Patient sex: M
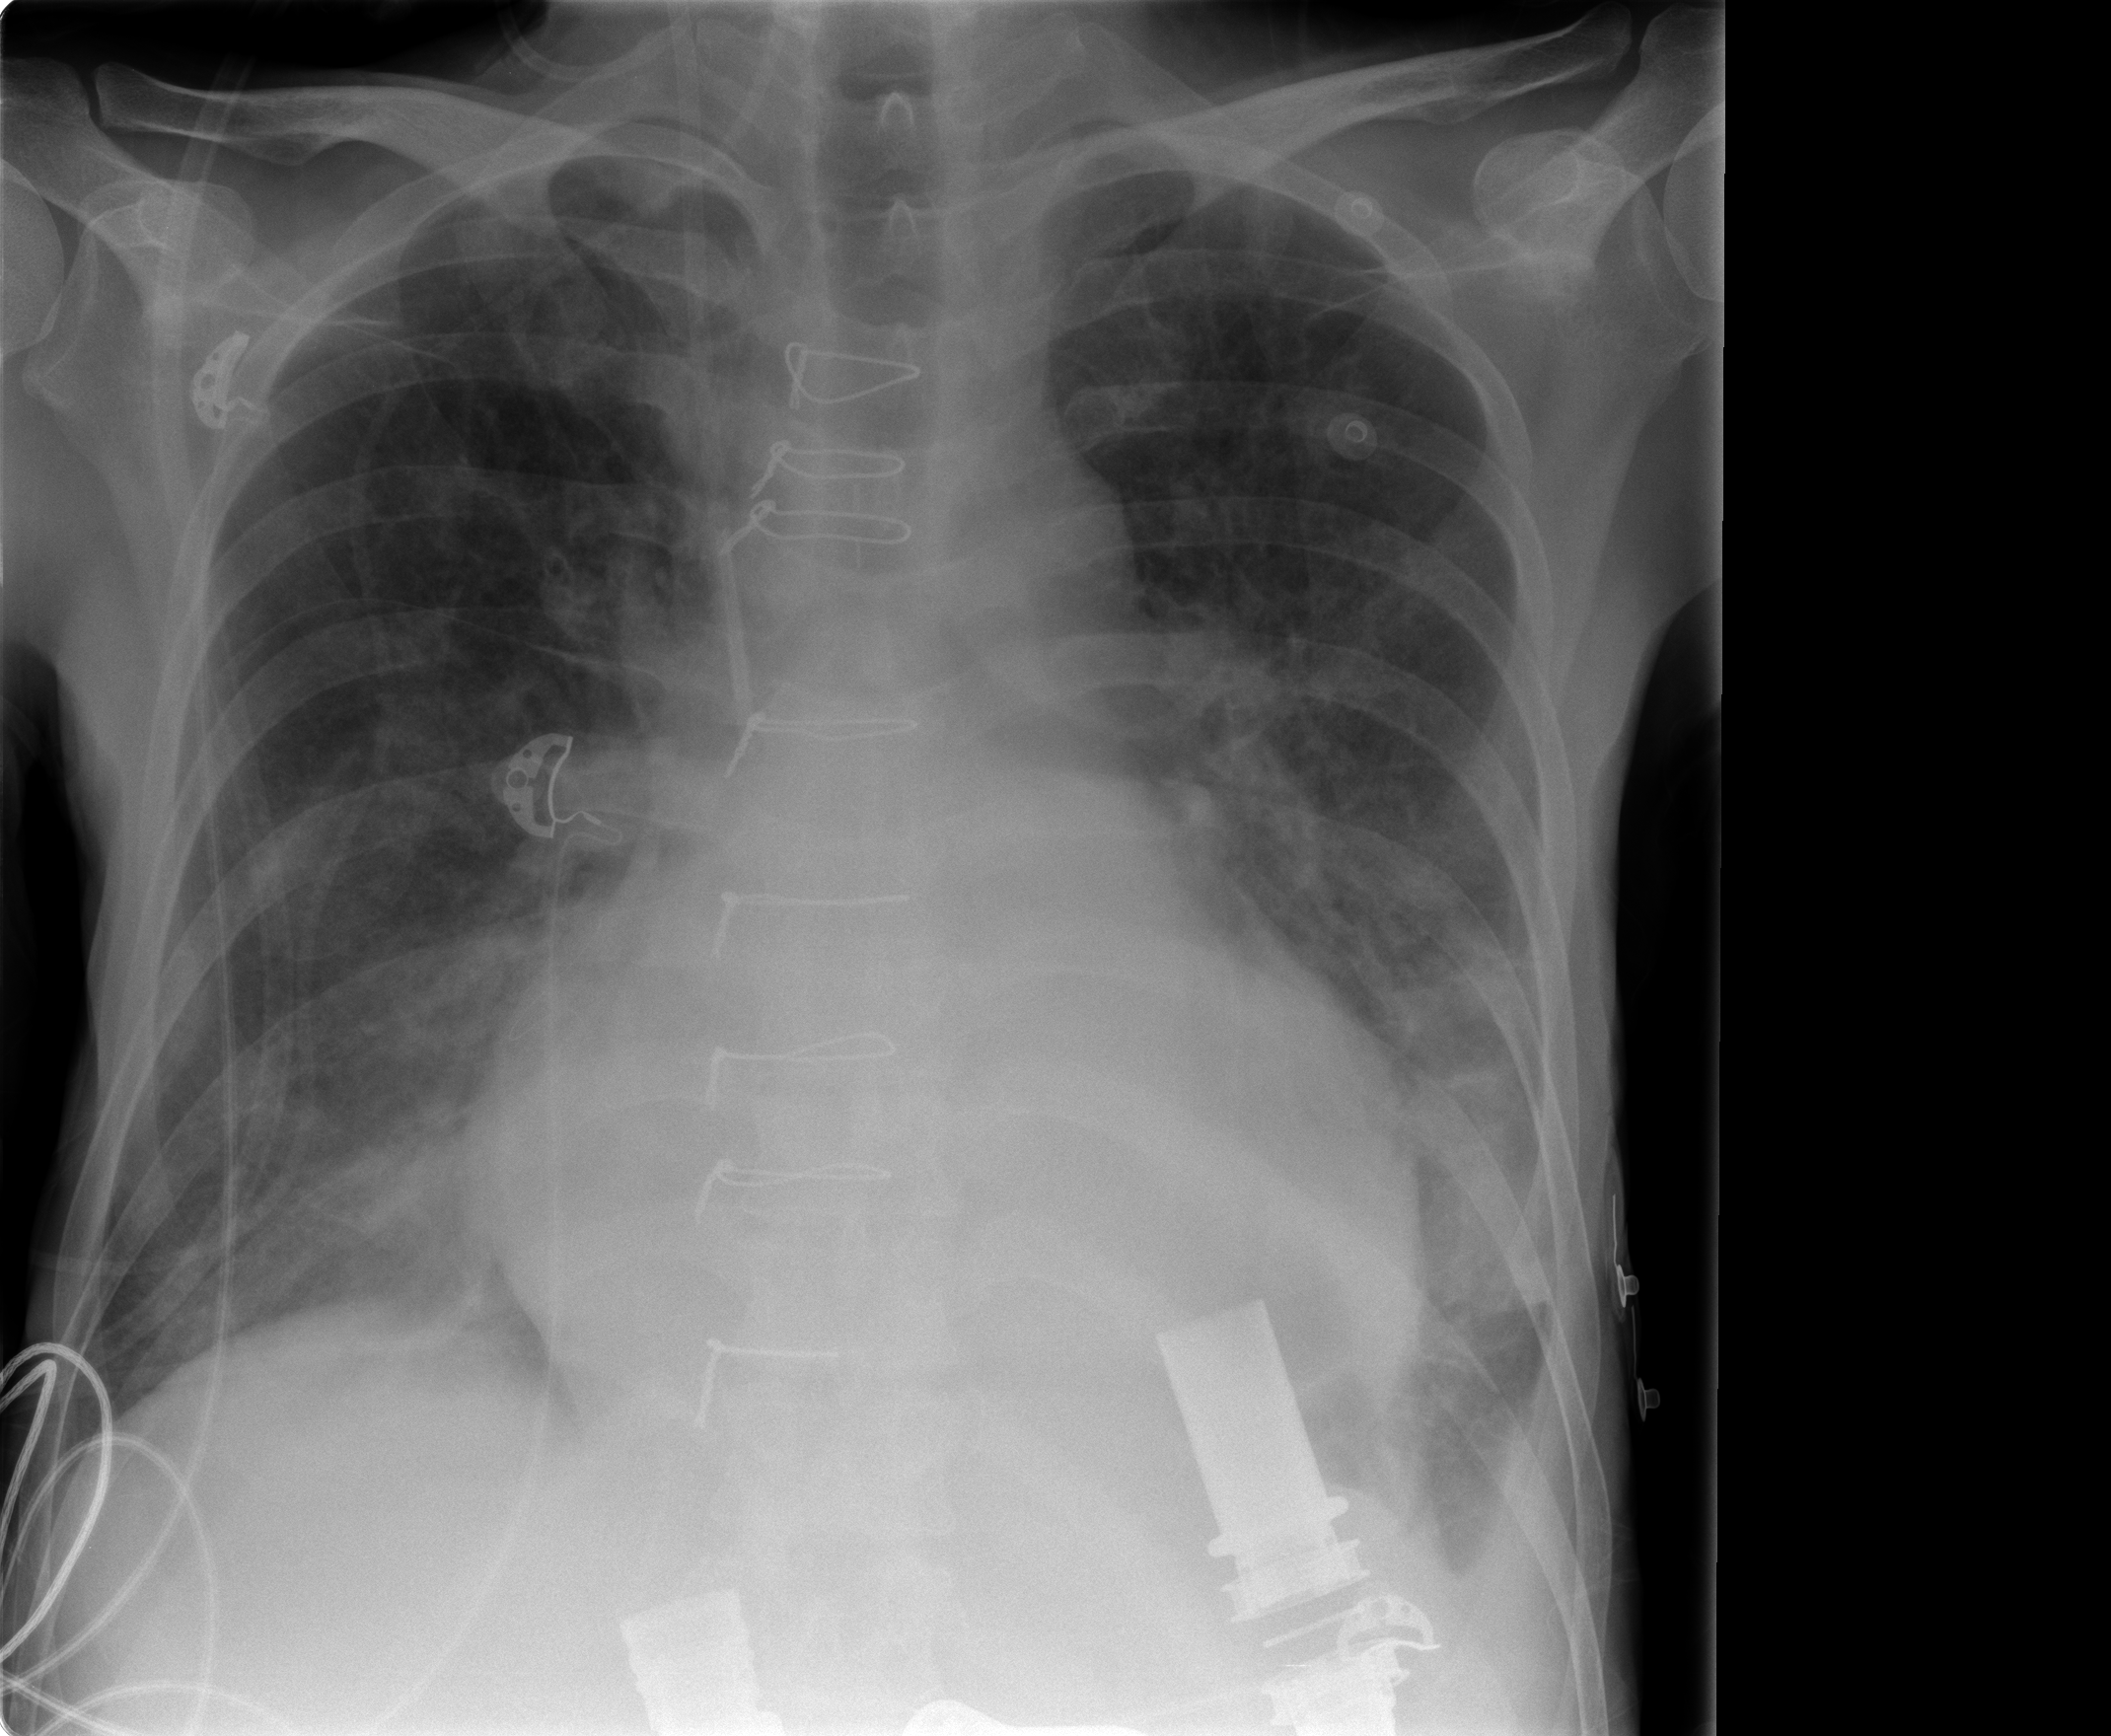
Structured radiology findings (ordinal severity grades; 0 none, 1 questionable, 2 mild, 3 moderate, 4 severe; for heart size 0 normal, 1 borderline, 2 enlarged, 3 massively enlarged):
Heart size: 3
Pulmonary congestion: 3
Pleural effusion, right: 0
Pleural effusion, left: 2
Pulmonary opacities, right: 2
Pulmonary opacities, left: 3
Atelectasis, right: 2
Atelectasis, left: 3